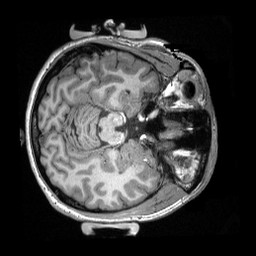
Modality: T1w
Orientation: axial
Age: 34
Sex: female